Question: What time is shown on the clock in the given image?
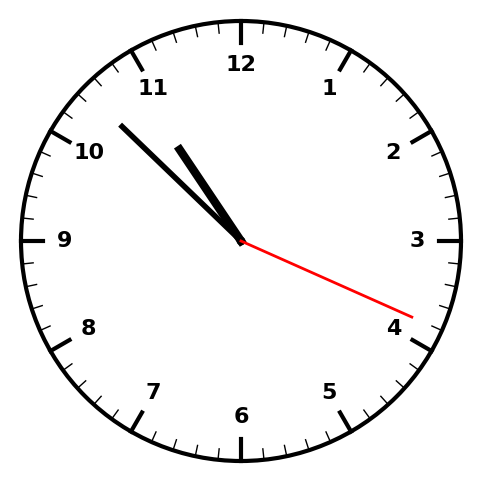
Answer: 10:52:19